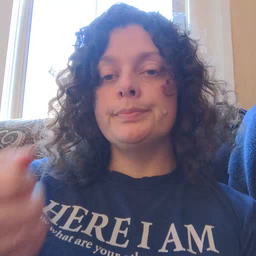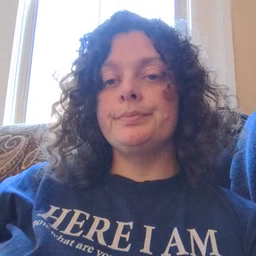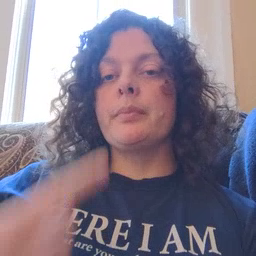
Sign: mouth